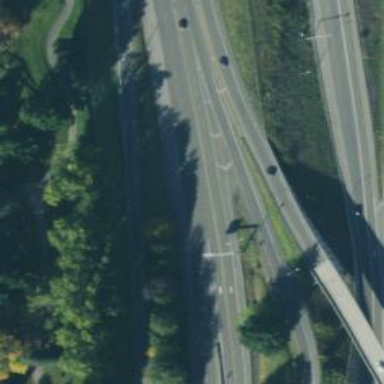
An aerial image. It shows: Motorway junction.